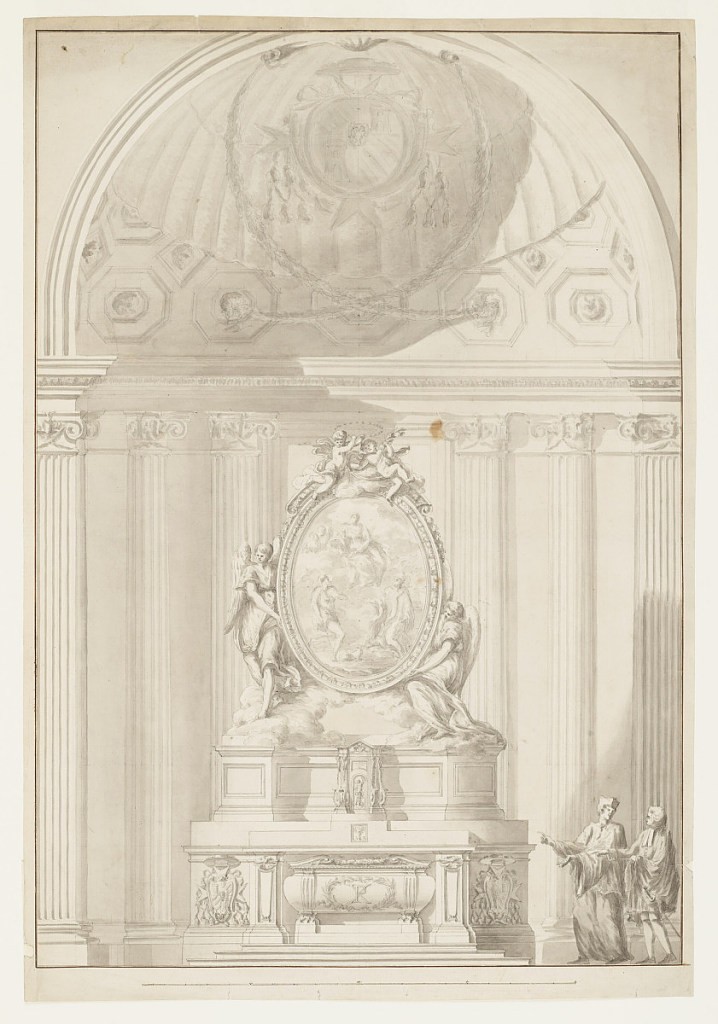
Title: Alternative Design for the High Altar, Santa Maria del Priorato, Rome, Italy
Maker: Carlo Marchionni, Italian, 1702–1786
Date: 1762–64
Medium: Pen and black ink, brush and gray wash, black chalk on white laid paper
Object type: Drawing
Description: Design for the High Altar of of the Prioriato while the building was still in progress, showing the apse designed by Piranesi but with some minor difference with the final executed design. At lower right, image of Carlo Marchionni explaining the design to Cardinal Rezzonico.